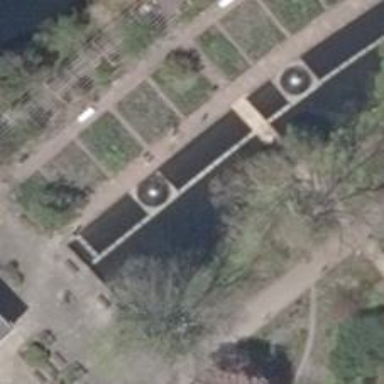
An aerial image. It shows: Beautiful fountain.